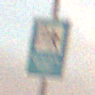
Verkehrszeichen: Verkehrshelfer
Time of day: SunriseSunset
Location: Outdoor (Nature)
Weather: PartlyCloudy
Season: NotSpecified
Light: Natural